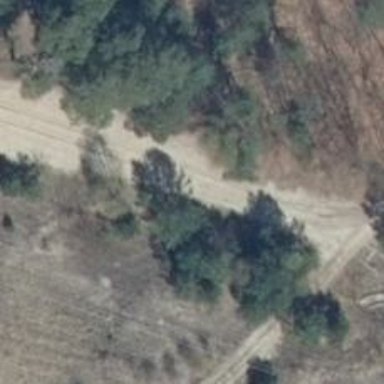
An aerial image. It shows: Sandy track road with grade5 tracktype.